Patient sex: F
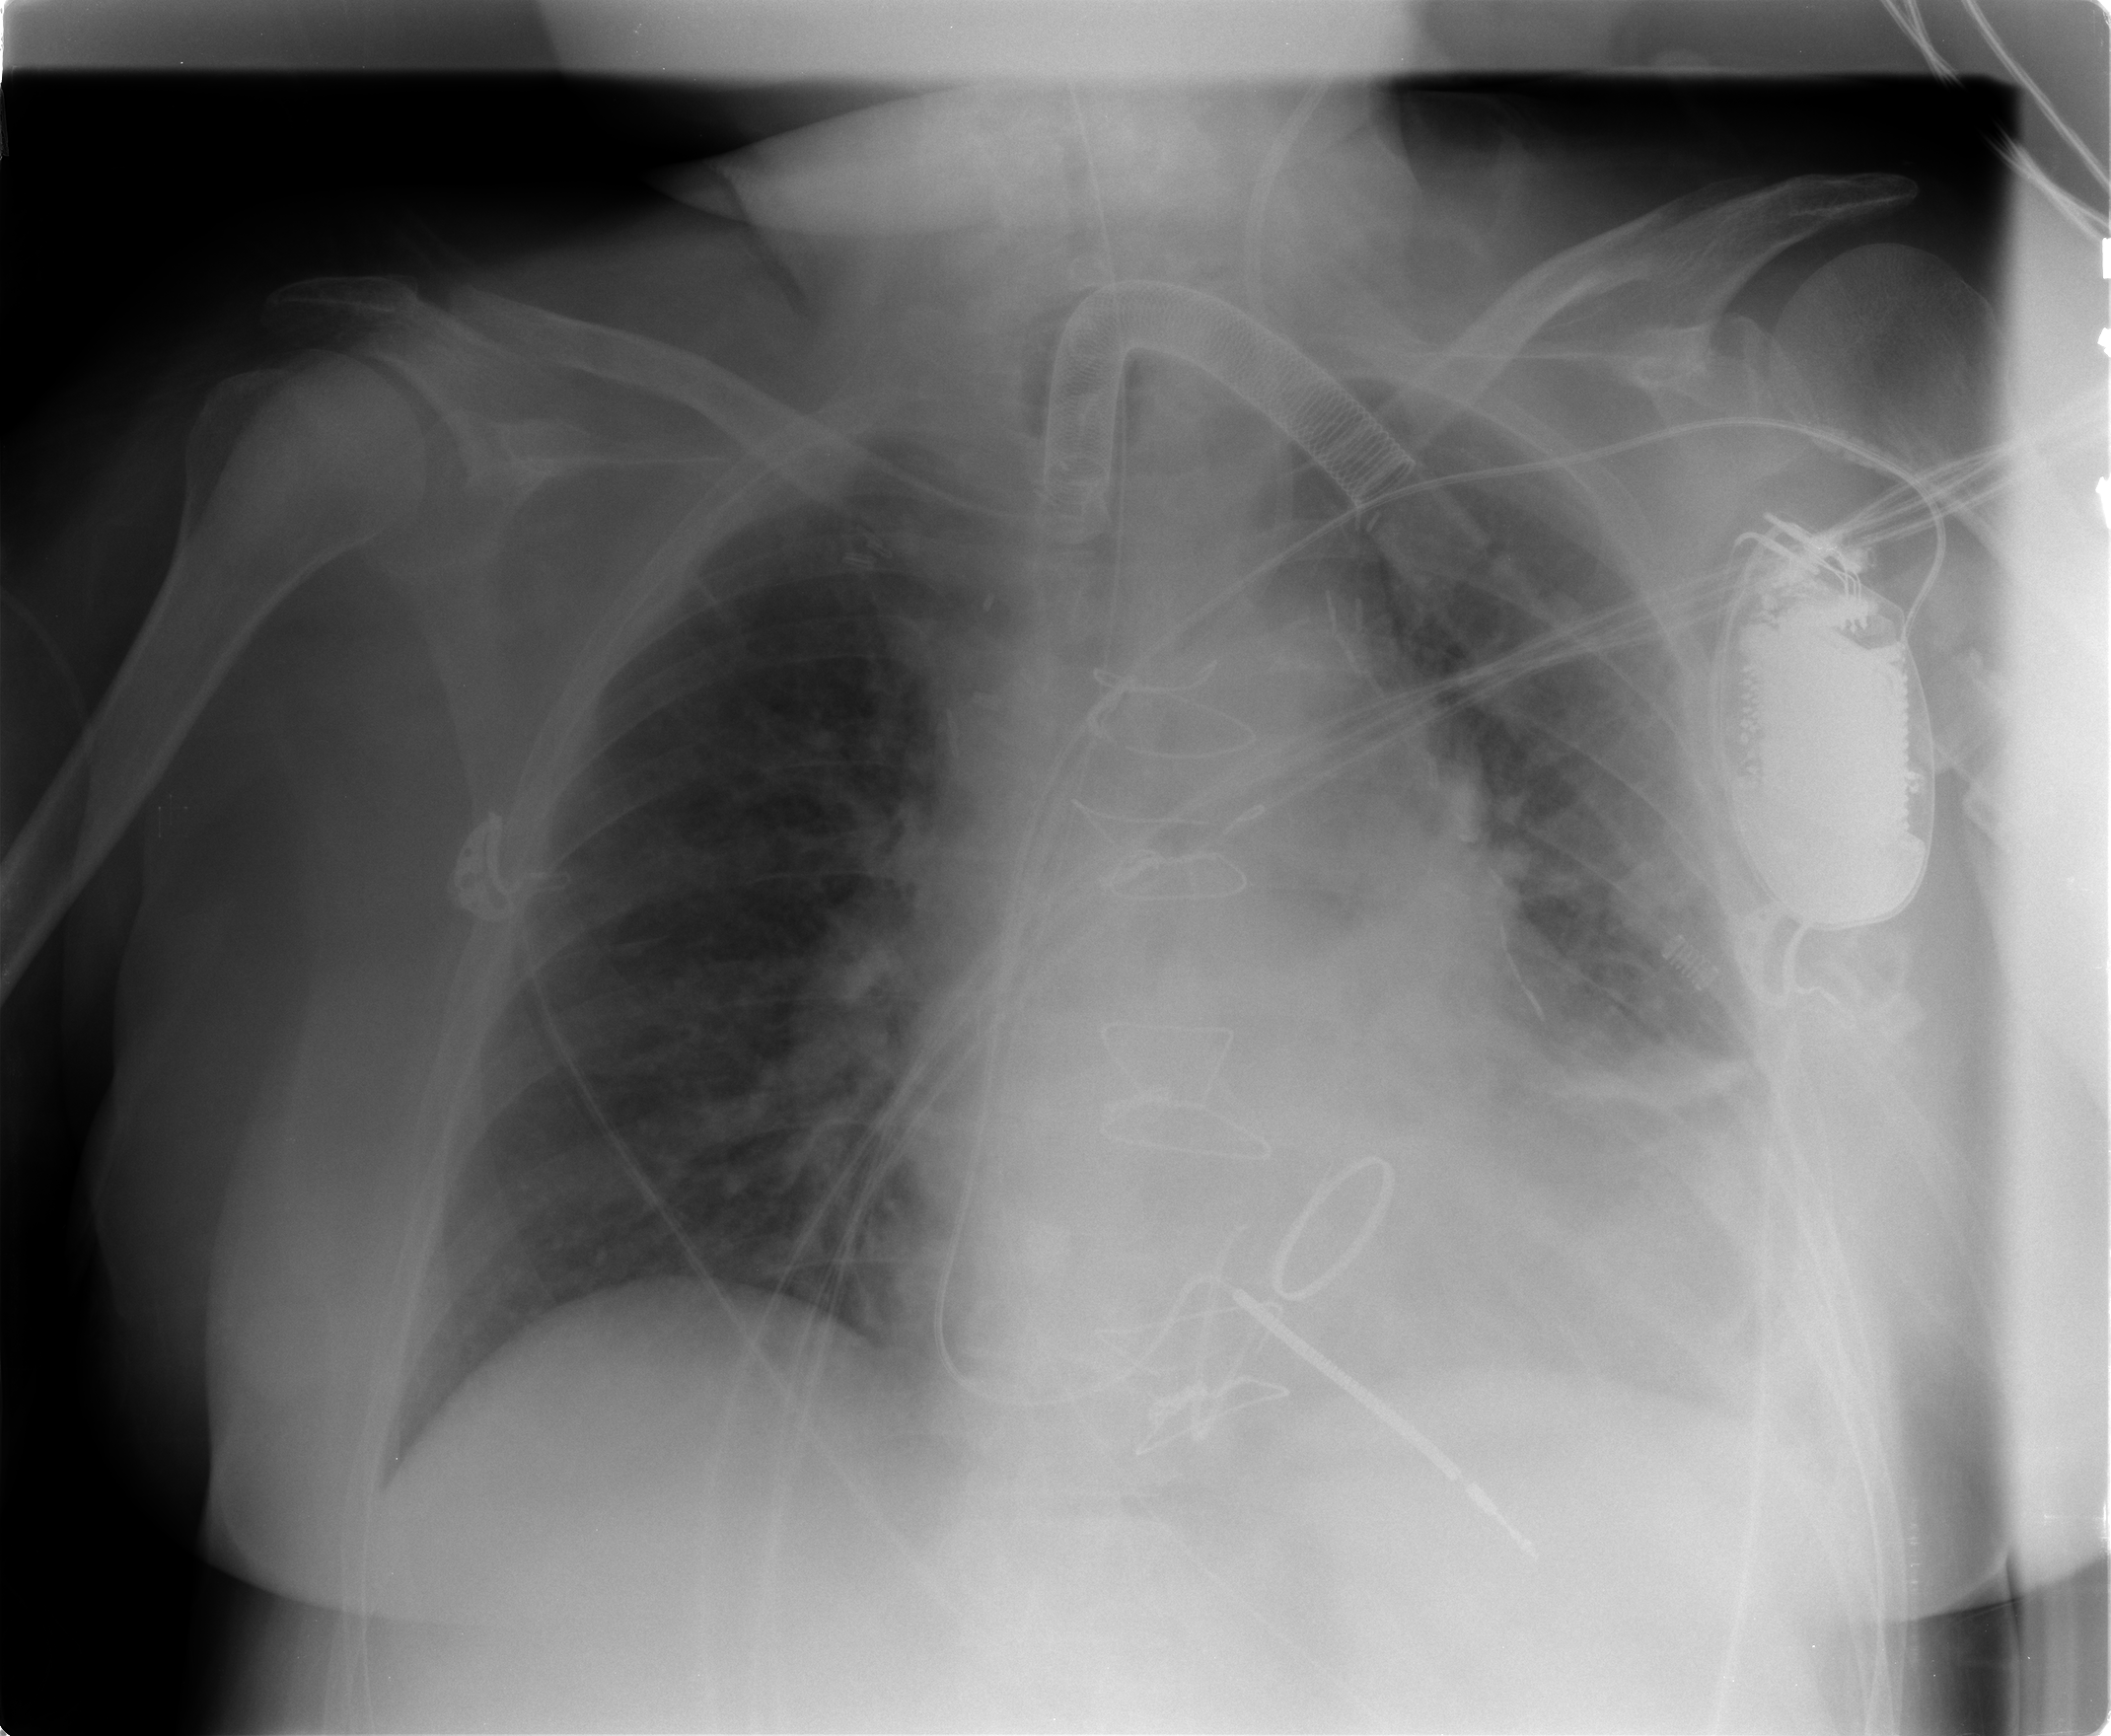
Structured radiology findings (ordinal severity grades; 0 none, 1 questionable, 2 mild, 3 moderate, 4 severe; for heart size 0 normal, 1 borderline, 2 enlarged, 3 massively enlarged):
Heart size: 2
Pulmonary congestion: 2
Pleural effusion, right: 0
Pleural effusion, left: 2
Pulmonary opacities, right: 2
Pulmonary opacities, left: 3
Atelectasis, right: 2
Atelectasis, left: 3